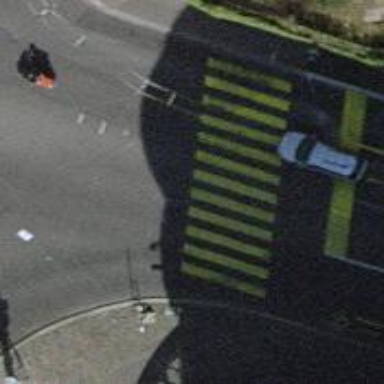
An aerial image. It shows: Road with traffic signals controlling the flow of traffic.